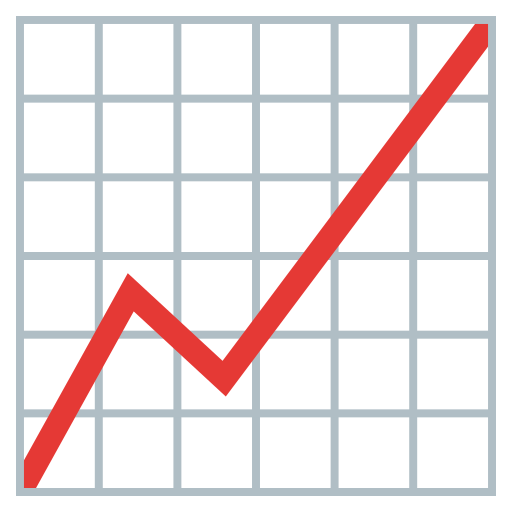
Emoji: 📈